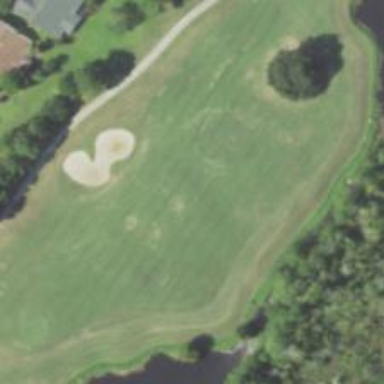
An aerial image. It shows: View of golf hole.